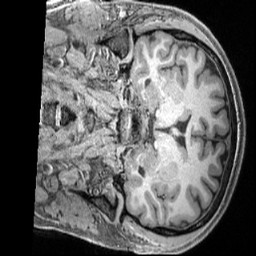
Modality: T1w
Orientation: coronal
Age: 30
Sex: male
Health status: healthy
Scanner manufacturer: siemens
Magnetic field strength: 3 T
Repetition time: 2.4 s
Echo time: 0.00222 s